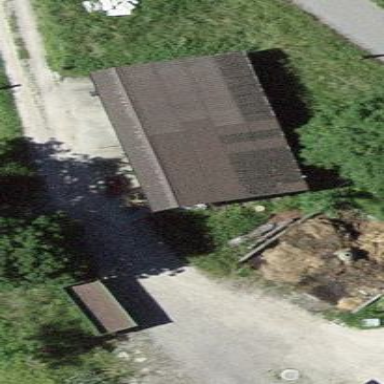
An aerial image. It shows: Shed building.